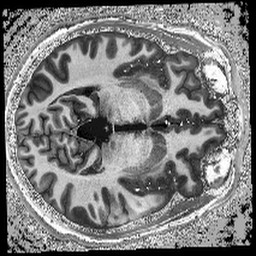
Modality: T1w
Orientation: axial